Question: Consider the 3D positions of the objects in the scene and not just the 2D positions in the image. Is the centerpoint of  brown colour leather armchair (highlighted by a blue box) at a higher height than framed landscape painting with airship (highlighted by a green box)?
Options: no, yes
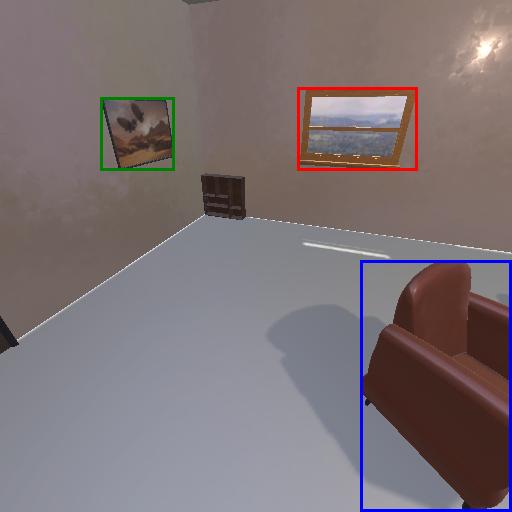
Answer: no